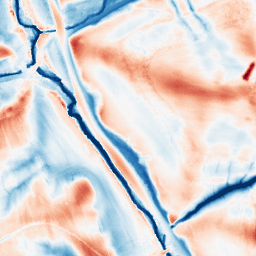
Category: edge_preserving
Decomposition family: guided
Decomposition parameters: radius: 16
eps: 0.001
Upsampling method: lanczos
Upsampling parameters: scale: 8
Upsampling scale: 8